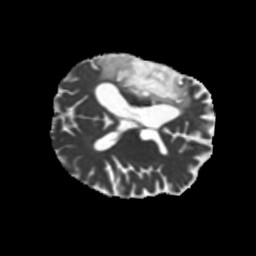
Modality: MD
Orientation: axial
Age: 64
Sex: male
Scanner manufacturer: siemens
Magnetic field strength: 3 T
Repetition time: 5.25 s
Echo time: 0.08 s